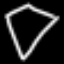
Label: diamond